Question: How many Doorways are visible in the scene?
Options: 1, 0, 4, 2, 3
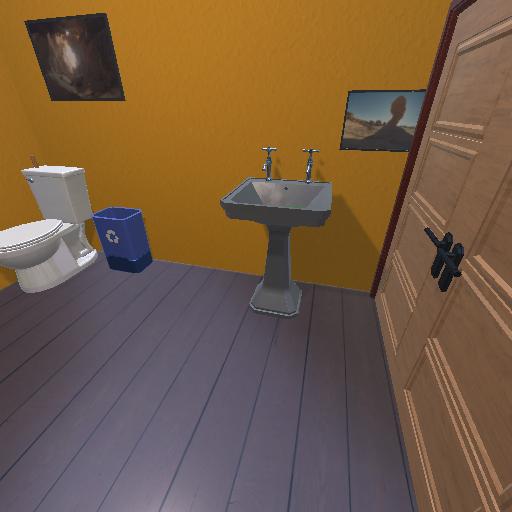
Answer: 1